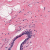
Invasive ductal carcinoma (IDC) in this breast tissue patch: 0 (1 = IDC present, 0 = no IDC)